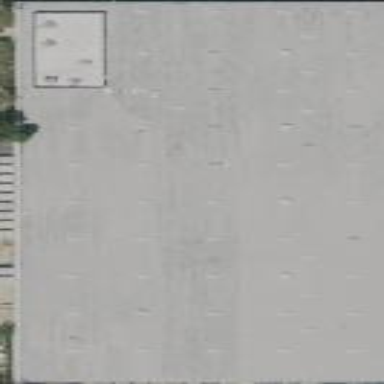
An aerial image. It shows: Industrial building.